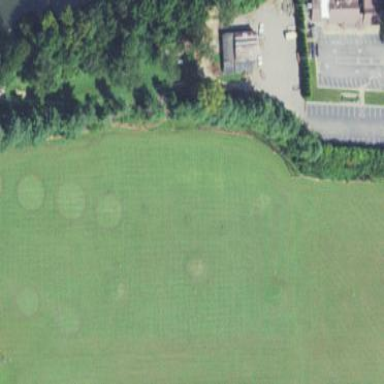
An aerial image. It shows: Grassy area used as driving range for golf.